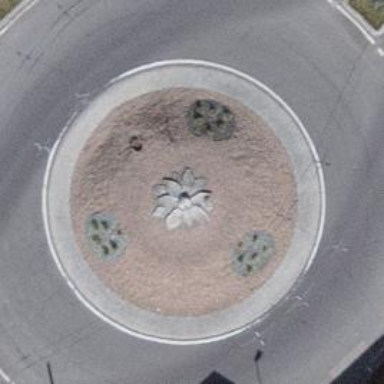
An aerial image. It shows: Asphalt road classified as primary highway with roundabout. Trolley wires are present along the road.